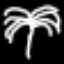
Label: palm tree